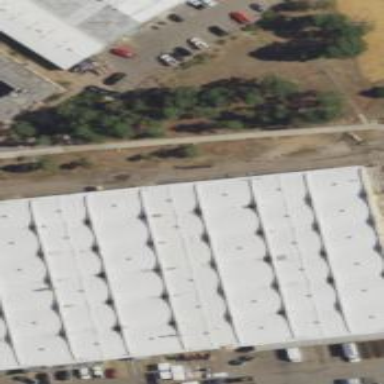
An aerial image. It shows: Warehouse building.